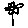
Label: flower